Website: slack
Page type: billing-address
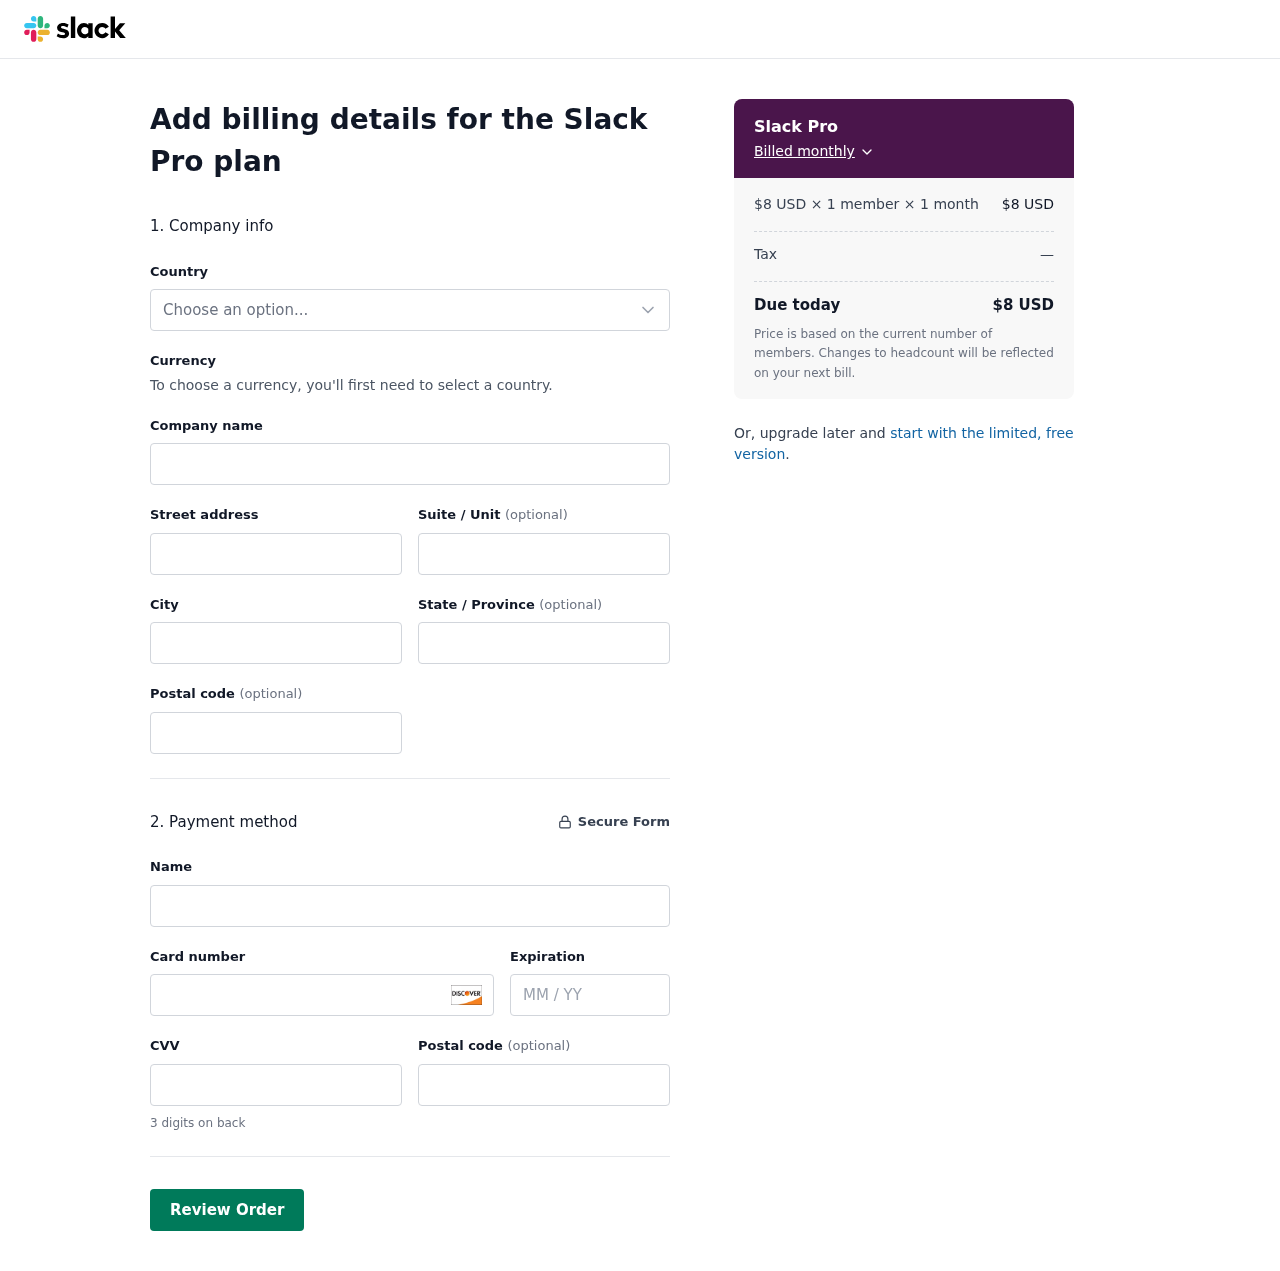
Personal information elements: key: PII_CARD_CVV
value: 855
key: PII_CARD_EXPIRY
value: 01/27
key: PII_CARD_NUMBER
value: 6525 0646 6898 7265
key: PII_CITY
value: South Adrian
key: PII_COMPANY
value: Davis-Conner
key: PII_COUNTRY
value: United States
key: PII_FULLNAME
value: John Morgan
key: PII_POSTCODE
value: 62716
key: PII_STATE
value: Arizona
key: PII_STREET
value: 33891 Michael Square Apt. 538
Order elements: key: ORDER_PLAN_PRICE
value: $8 USD
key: ORDER_NUM_MEMBERS
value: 1 member
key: ORDER_NUM_MONTHS
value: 1 month
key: ORDER_SUBTOTAL
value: $8 USD
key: ORDER_TAX
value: —
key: ORDER_TOTAL
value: $8 USD